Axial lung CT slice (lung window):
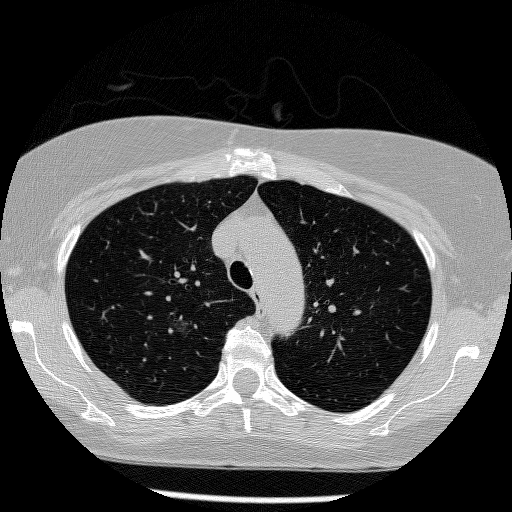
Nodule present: no